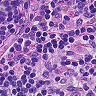
Metastatic tissue present: no